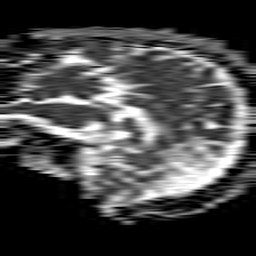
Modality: ADC
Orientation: sagittal
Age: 55
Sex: female
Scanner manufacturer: philips
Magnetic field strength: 1.5 T
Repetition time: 4.6 s
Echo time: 0.08528 s